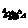
Label: triangle